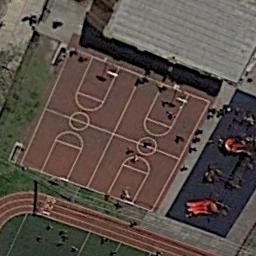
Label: basketball_court